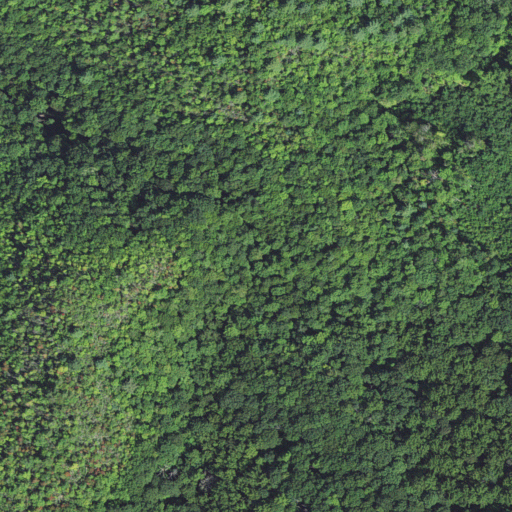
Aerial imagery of valley in North Carolina named Swag Cove containing mixed forest, deciduous forest, and evergreen forest